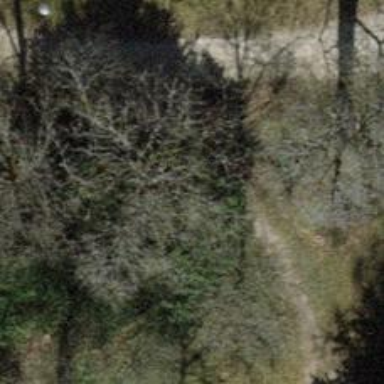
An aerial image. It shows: Unpaved path.